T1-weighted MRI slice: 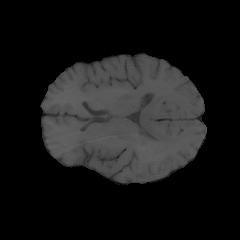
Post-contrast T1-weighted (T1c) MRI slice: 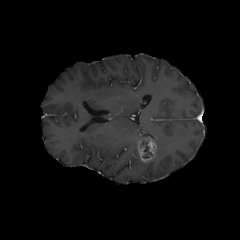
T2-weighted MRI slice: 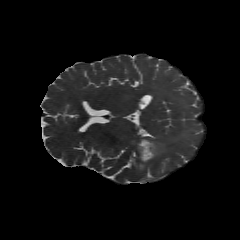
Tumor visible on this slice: yes